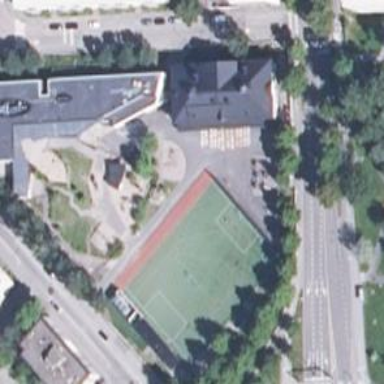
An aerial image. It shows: Soccer pitch for leisureland activities.